Question: fyi: i'm working on a HTML markup for some speechbubbles.
The reason for this complex markup is that the speechbubble should grow with its content.
So, first of all here my recent markup:
'''
<div class="speachbubble">
<div class="topbar">
<div class="corner top-left"></div>
<div class="top"></div>
<div class="corner top-right"></div>
<div class="clear"></div>
</div>
<div class="middlebar">
<div class="left"></div>
<div class="content">HERE iS SOME TEXT</div>
<div class="right"></div>
<div class="clear"></div>
</div>
<div class="bottombar">
<div class="corner bottom-left"></div>
<div class="bottom"></div>
<div class="corner bottom-right"></div>
<div class="clear"></div>
</div>
'''

In the picture ive uploaded you can see on the left side the whole speachbubble. The right side shows the splitted graphic.
I'm very bad in complex CSS things, maybe someone can help me? :(
BIG BIG THANKS!
PS: All that should be written WITHOUT CSS3!
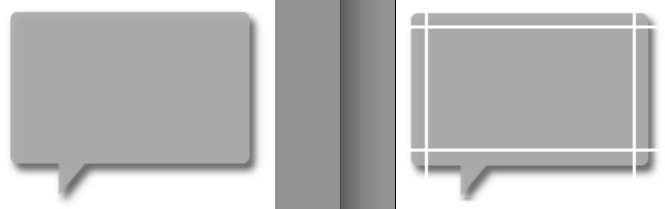
Answer: You don't need complex markup to make it "growable" with the text;With the Speech bubble is actually NOT CSS3 (besides the rounded corners).
The below example is all CSS1 with the exception of the ":after" selector which is CSS2
check out this fiddle : <URL>
or look at the below code html and css:
HTML:
'''
<span class="bubble"> this is some text</span>
'''
CSS:
'''
.bubble{
position:relative;
padding: 10px;
background: #AAAAFF;
}
.bubble:after{
position:absolute;
content: "";
top:15px;right:-10px;
border-width: 10px 0 10px 15px;
border-color: transparent #AAAAFF;
border-style: solid;
}
'''